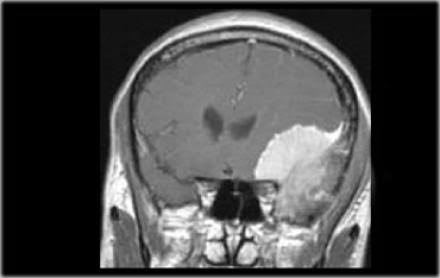
Label: meningioma